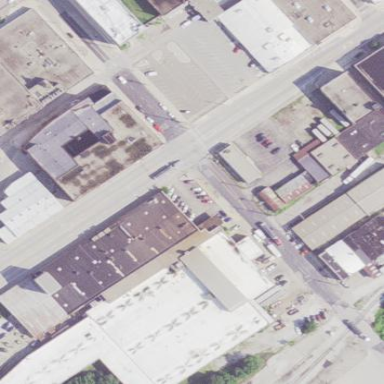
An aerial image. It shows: Commercial building.